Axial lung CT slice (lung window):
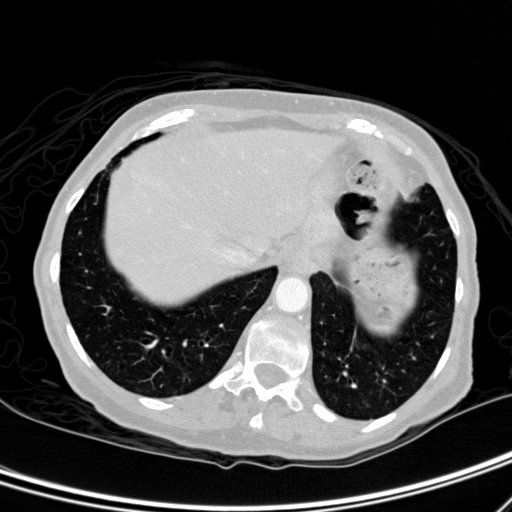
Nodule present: no